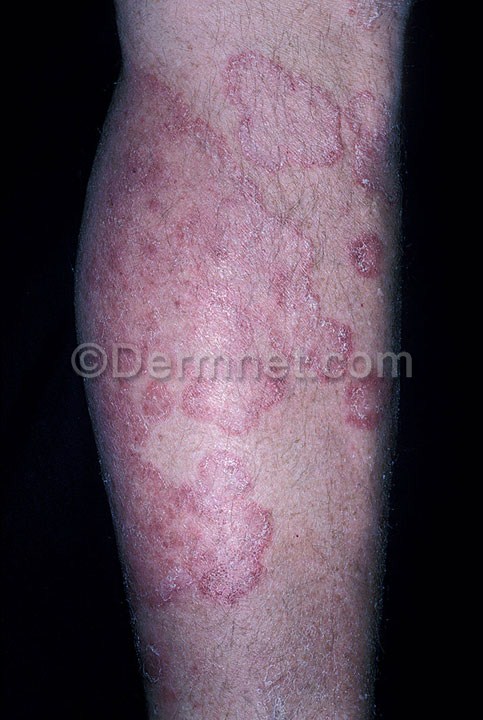
Disease: Tinea Ringworm Candidiasis and other Fungal Infections